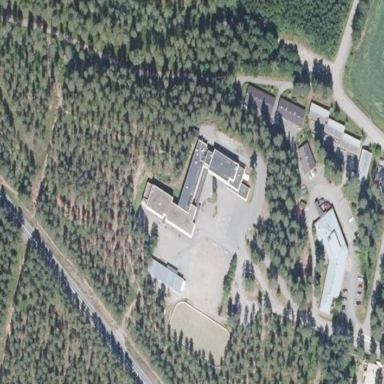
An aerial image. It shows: School building.